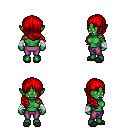
a pixel art fantasy rpg character, female body template, orc, green skin, leather shoulder armor, magenta pants, red right-swept hairstyle, white cloth bandages, gray slippers, four views (front, back, left, right), 2x2 character sprite sheet, small pixel art, hard edges, no anti-aliasing